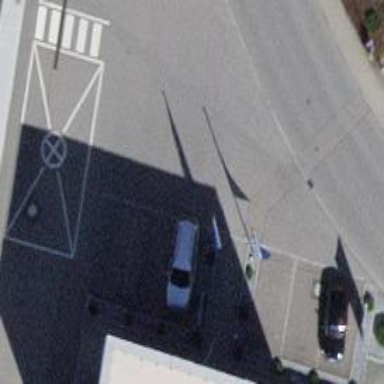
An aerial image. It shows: Asphalt parking aisle road for service vehicles.